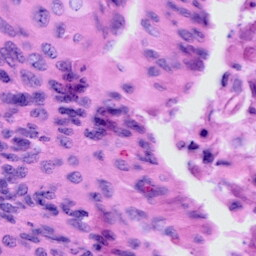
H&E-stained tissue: Cervix